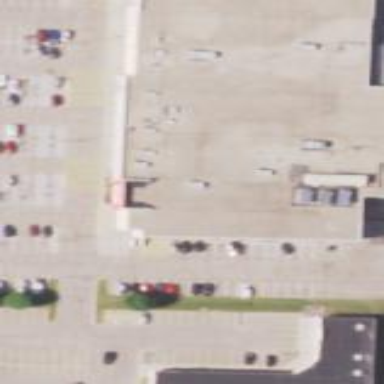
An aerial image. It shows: Building that houses supermarket.